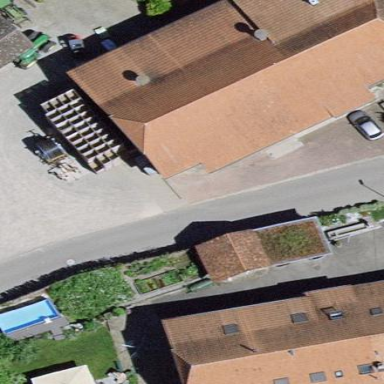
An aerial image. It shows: Farm building.